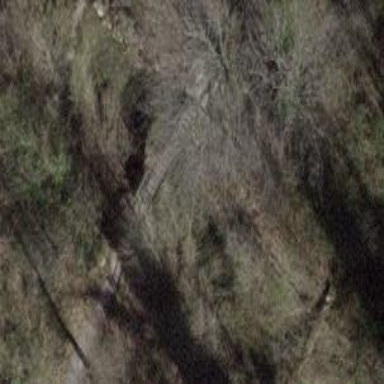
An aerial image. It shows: Path leading to bridge.